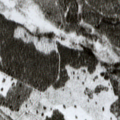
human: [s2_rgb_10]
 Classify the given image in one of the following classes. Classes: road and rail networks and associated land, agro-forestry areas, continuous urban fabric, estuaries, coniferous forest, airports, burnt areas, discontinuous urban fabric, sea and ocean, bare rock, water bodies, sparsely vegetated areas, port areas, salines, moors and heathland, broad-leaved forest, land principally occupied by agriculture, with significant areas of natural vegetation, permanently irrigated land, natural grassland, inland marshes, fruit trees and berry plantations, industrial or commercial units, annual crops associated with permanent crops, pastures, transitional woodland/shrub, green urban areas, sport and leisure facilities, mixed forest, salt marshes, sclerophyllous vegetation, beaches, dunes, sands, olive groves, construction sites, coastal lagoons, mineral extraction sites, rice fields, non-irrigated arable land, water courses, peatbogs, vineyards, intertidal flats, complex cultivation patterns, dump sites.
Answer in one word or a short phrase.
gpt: coniferous forest, mixed forest, transitional woodland/shrub, peatbogs